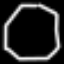
Label: octagon